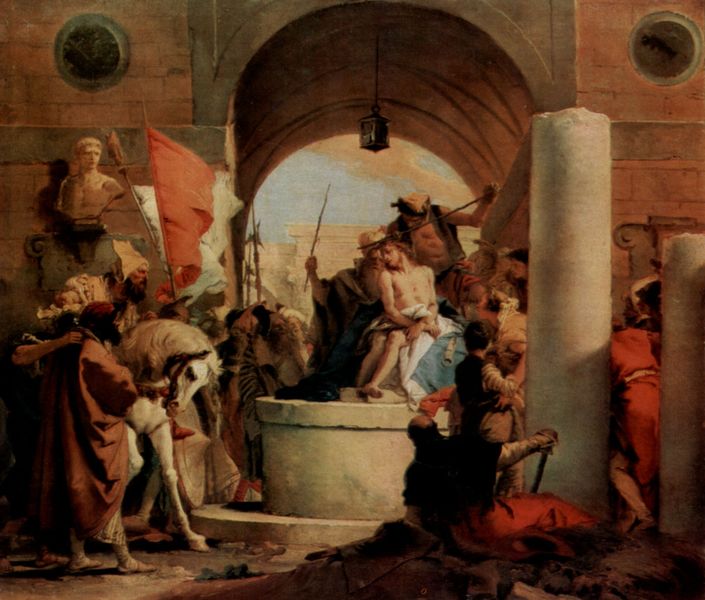
Titel: Dornenkrönung
Künstler: Giovanni Battista Tiepolo
Standort: Hamburg
Institution: Kunsthalle
Schlagwörter: blau, gemälde, himmel, kampf, mann, nackt, weiß, wolken, menschen, sitzen, stadt, braun, bunt, fenster, grau, hut, hüte, lampe, laterne, licht, männer, strasse, säule, säulen, gebäude, haus, rot, tier, tiere, tuch, weg, leute, malerei, menge, bart, gedränge, mütze, hinrichtung, kleidung, mensch, stehen, stein, öl, mantel, brunnen, kreis, pferd, pferde, reiter, statue, beine, huf, hufe, mähne, reiten, bogen, fahnen, fassade, passage, fahne, flagge, mauer, ziegel, farbe, romantik, lanze, büste, durchgang, stufe, podest, oberkörper, tor, ruine, gewölbe, torbogen, häscher, schwert, säbel, waffen, pilatus, menschenmenge, schimmel, sieg, triumph, christus, jesus, jesus christus, ross, leid, toga, mittelalter, historienmalerei, schwart, stadtmauer, halfter, lanzen, tempel, märtyrer, speer, speere, tunika, lamoe, dornenkrone, joseph, tonne, triumphbogen, tonnengewölbe, ziegelstein, tondi, stele, stelen, verspottung, tiepolo, einzug, kreuzweg, dornenkrönung, bestrafung, lamze, marterung, muss ein schönese bild sein, viel spass auch, bopgen, jesus wird gequält, öffentliche folter jesu, erniedrigung jesu